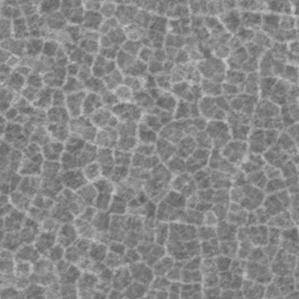
Label: frost